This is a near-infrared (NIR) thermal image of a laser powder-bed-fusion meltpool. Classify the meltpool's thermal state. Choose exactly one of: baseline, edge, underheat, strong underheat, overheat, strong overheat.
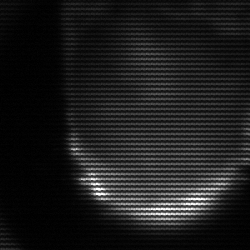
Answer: edge